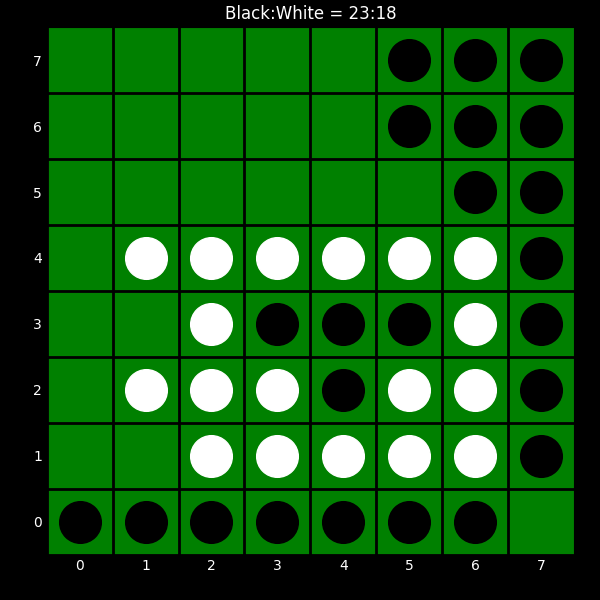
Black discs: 23
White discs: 18